Aerial crown-view tile of a tropical tree (Barro Colorado Island, Panama), acquired 20250512:
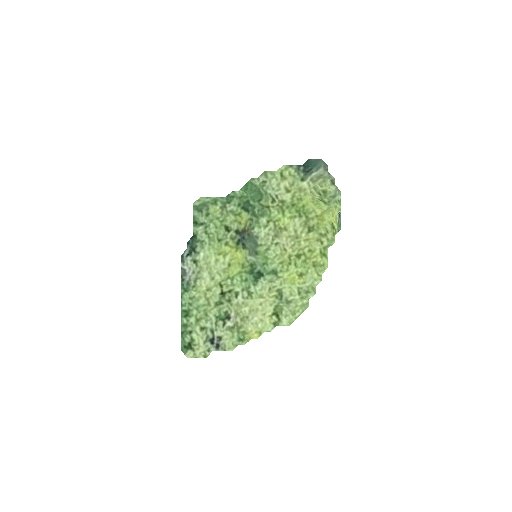
Species: Hieronyma alchorneoides
GBIF accepted scientific name: Hieronyma alchorneoides
Crown area: 32.522 m²